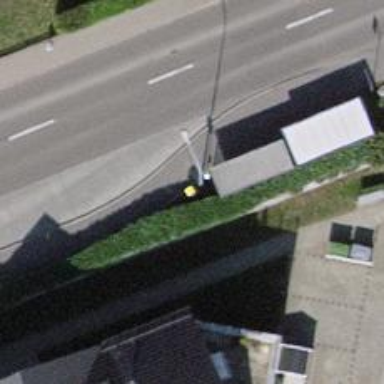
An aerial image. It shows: Post box is visible.